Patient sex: F
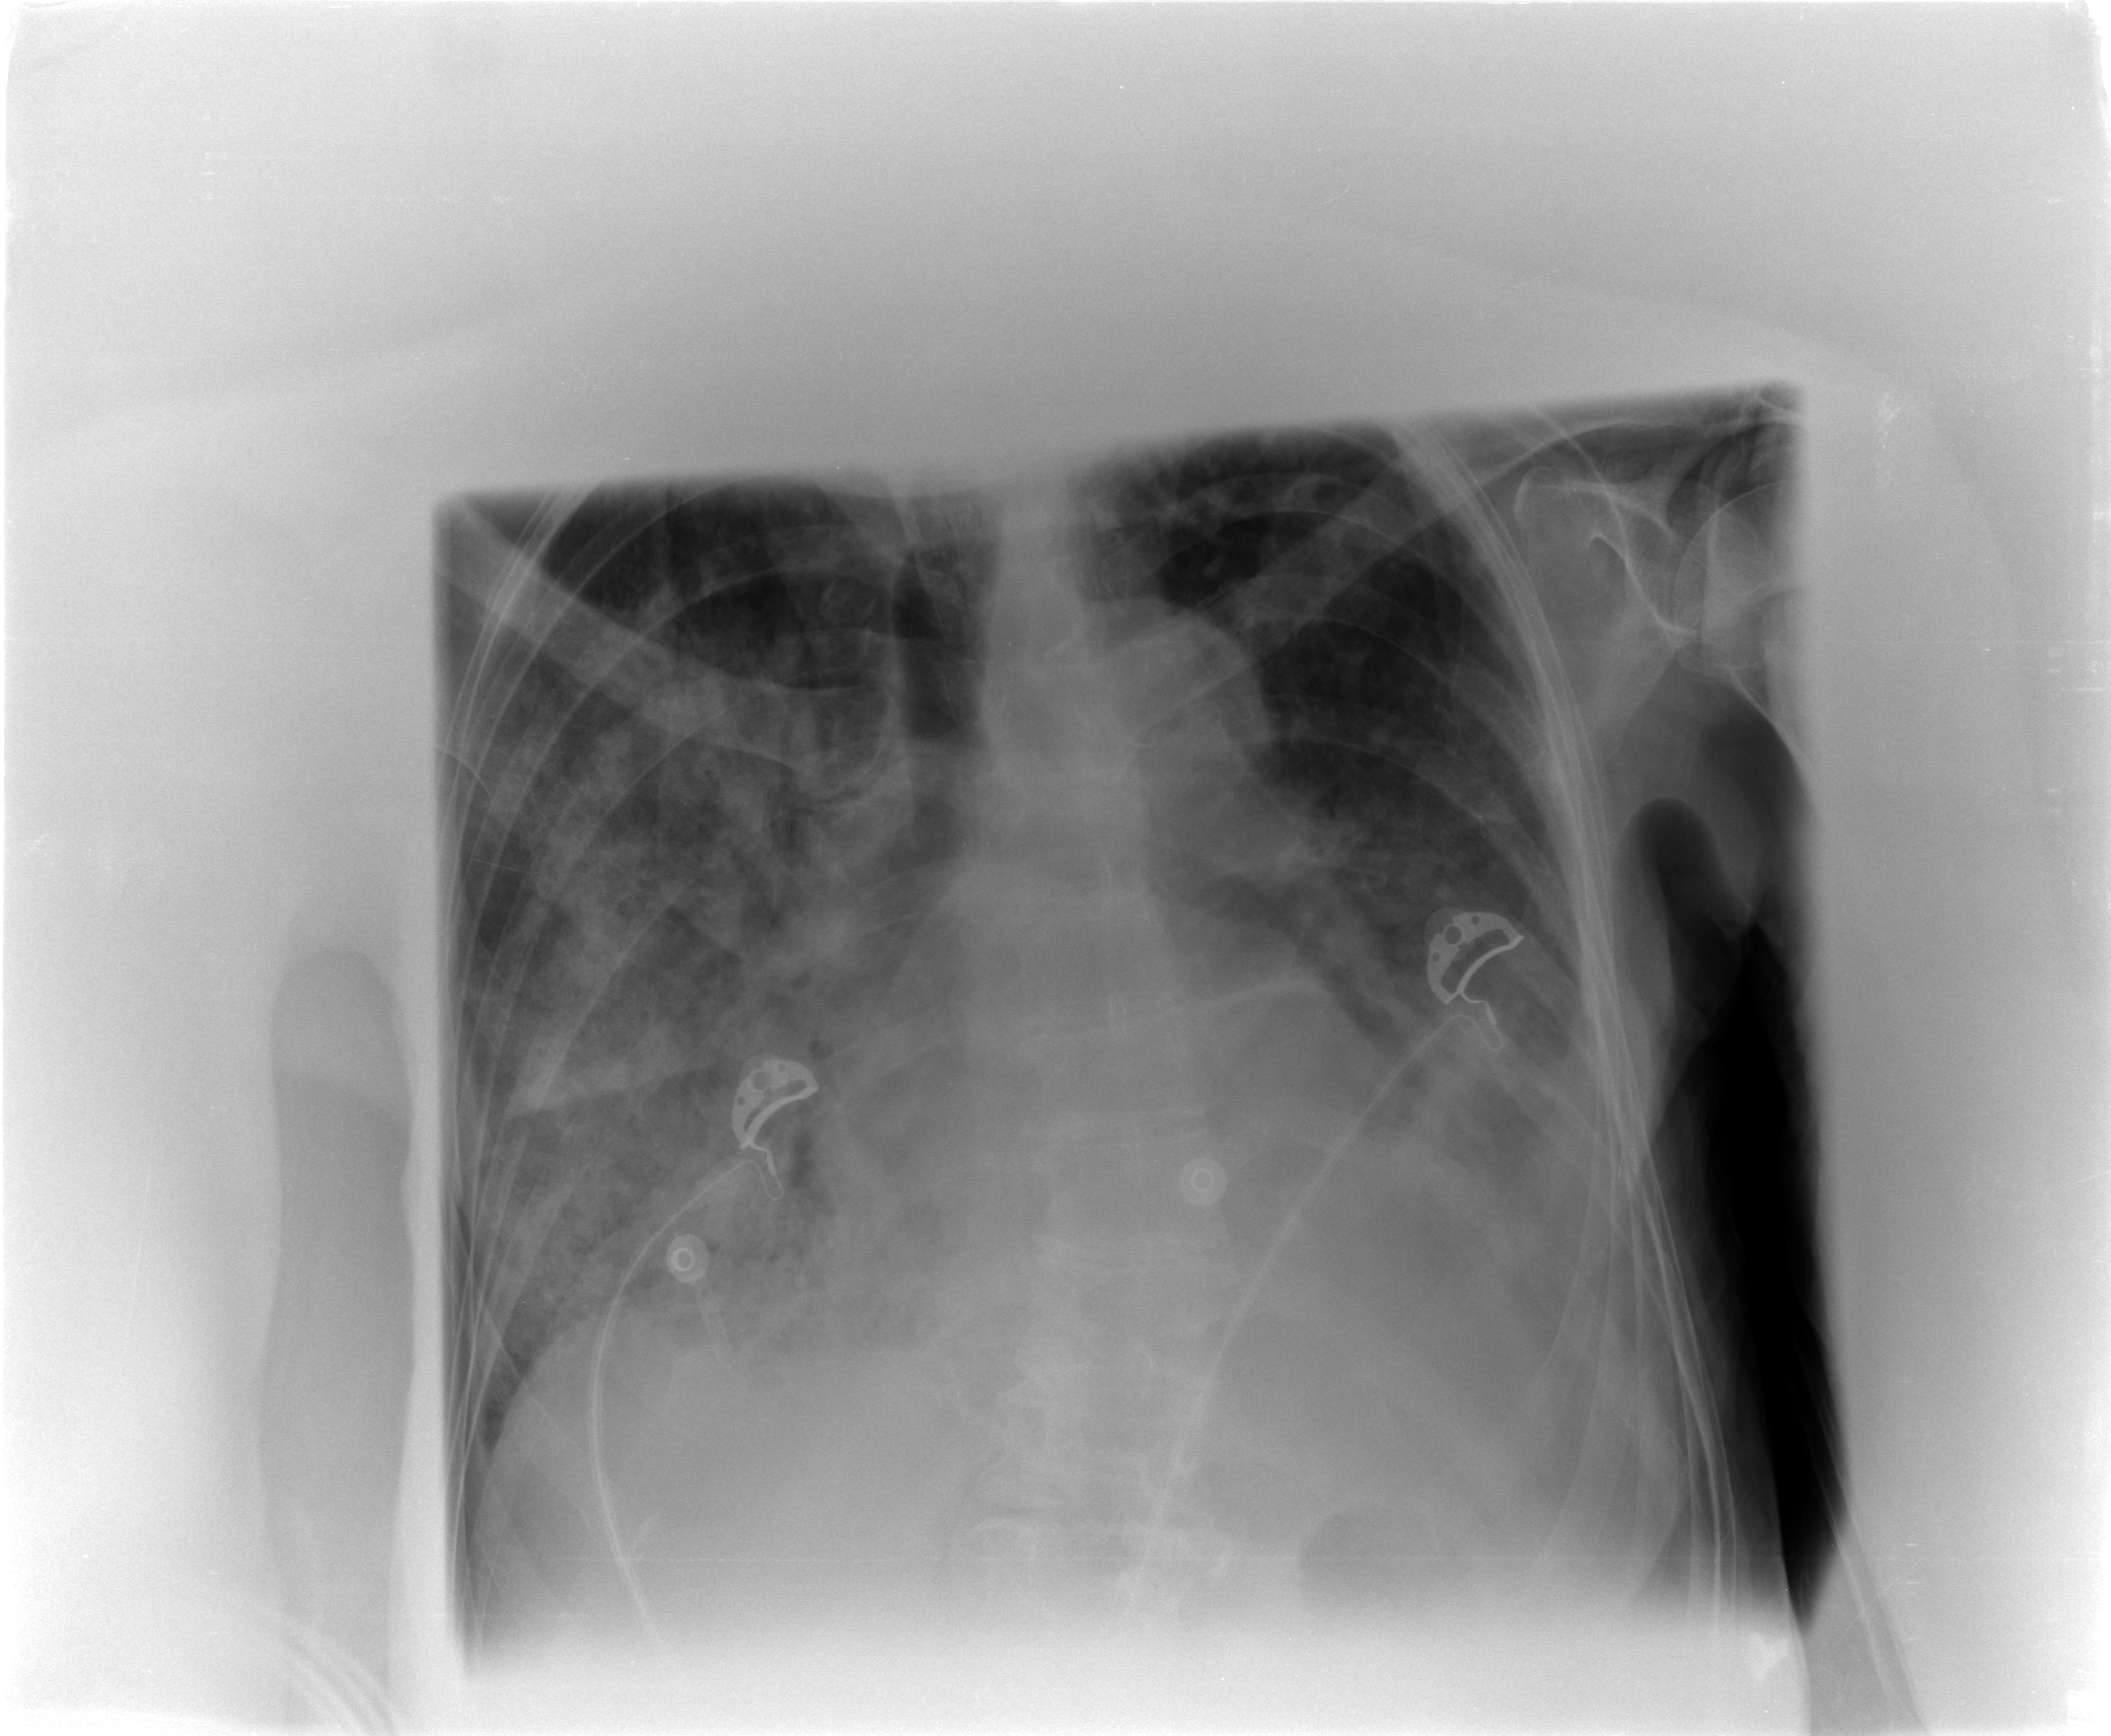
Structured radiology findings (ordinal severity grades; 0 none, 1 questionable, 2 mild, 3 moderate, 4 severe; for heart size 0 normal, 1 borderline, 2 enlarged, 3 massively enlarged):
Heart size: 2
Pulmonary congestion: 2
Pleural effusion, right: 0
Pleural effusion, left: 2
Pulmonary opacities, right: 4
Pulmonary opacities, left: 4
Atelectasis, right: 3
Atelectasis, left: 3